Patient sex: M
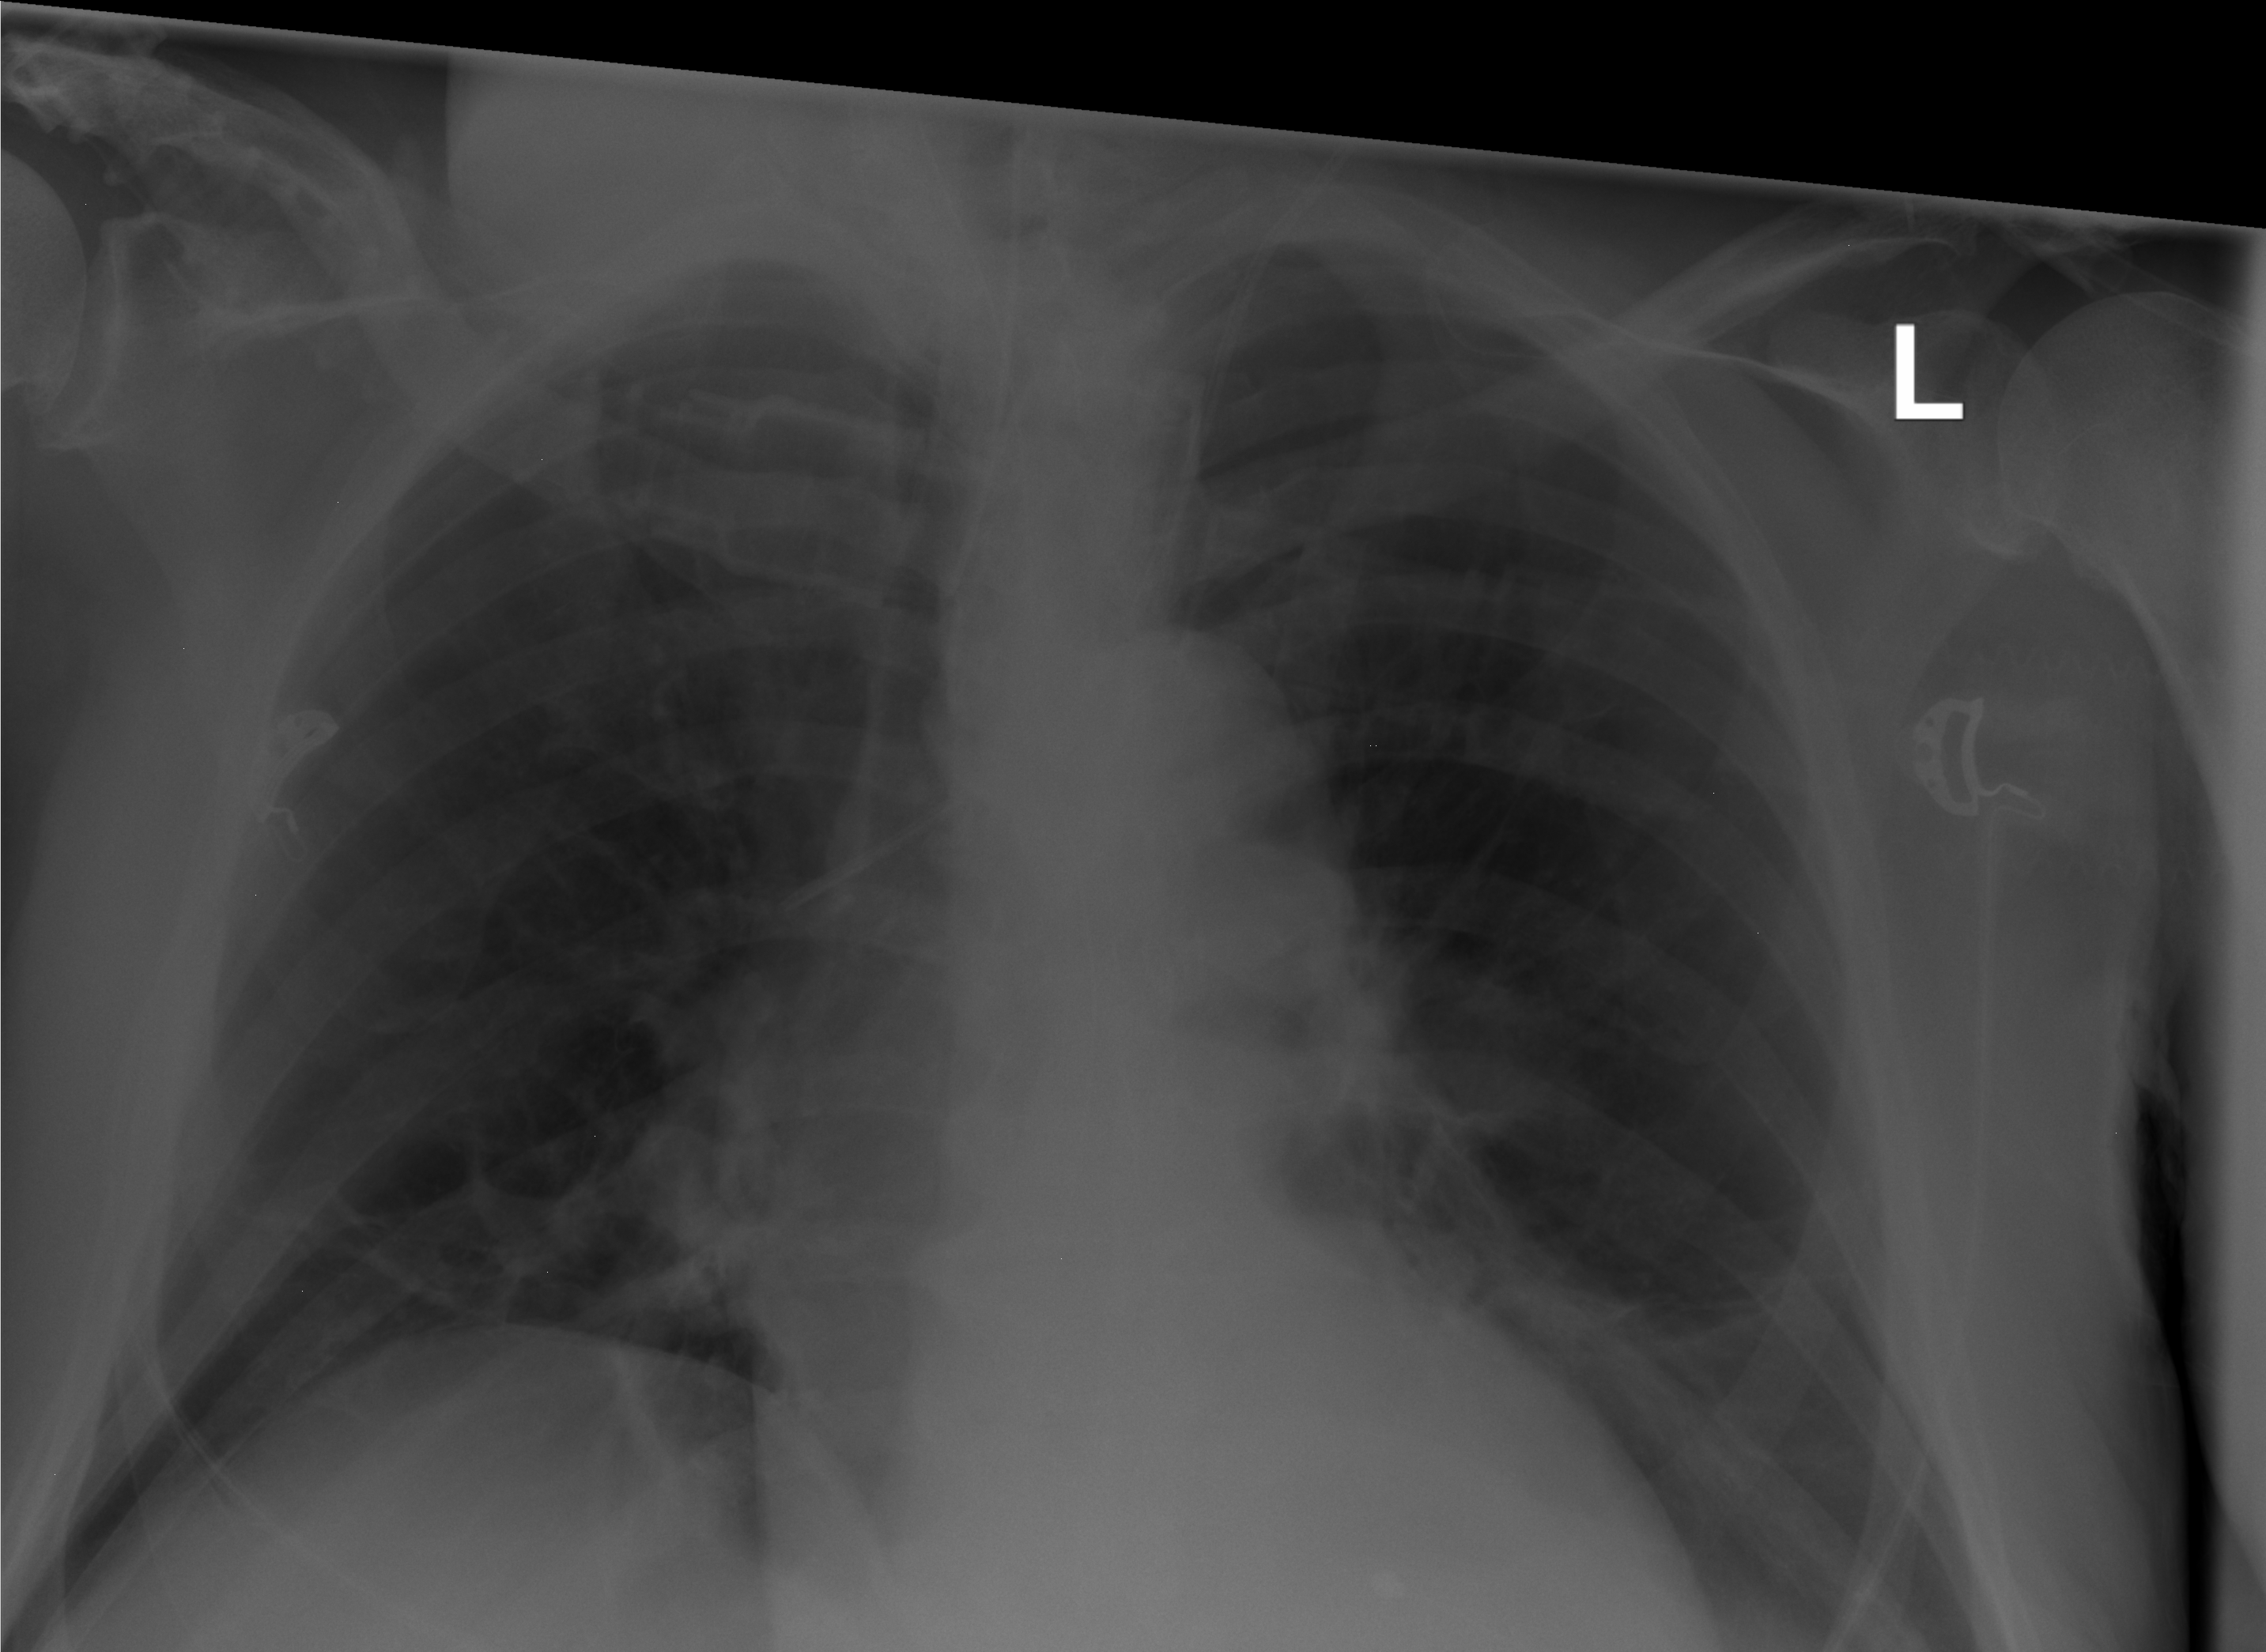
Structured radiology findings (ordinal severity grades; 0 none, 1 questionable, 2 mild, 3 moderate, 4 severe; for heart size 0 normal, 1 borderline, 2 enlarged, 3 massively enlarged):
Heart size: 2
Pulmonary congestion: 0
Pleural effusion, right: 0
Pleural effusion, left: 0
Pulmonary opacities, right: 0
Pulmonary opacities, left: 0
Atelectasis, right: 0
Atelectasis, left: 2